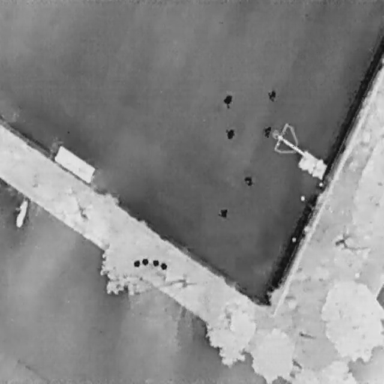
There are six People in the infrared image.